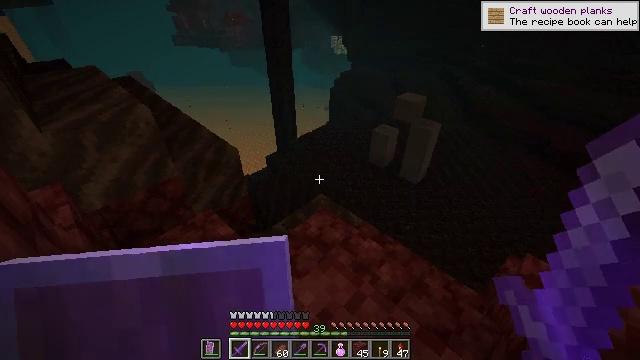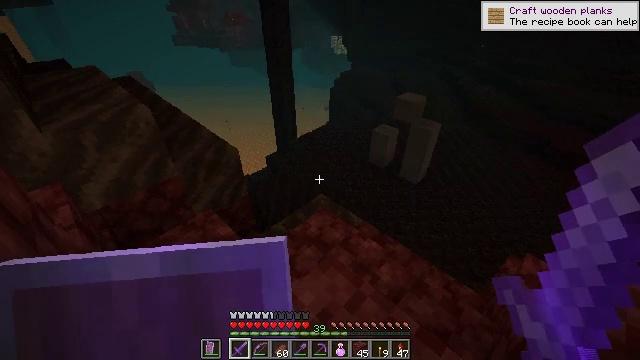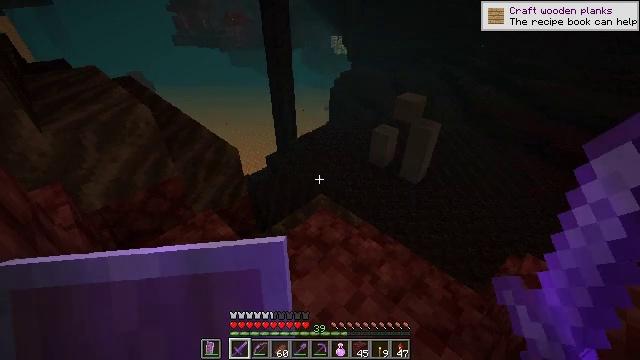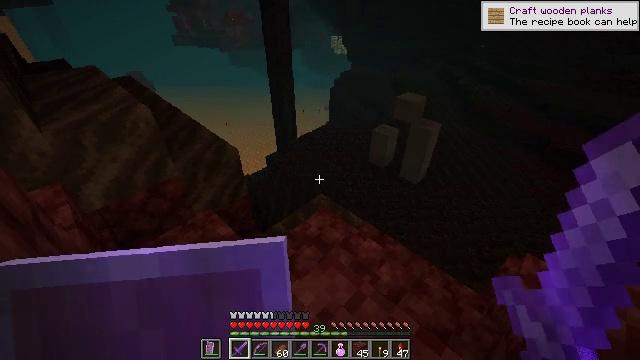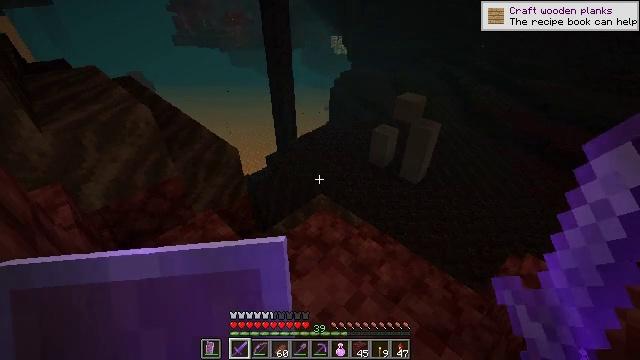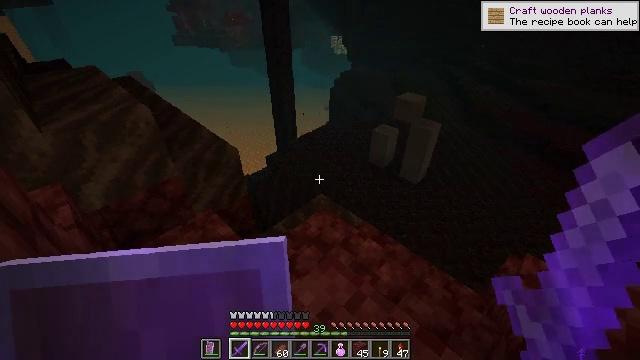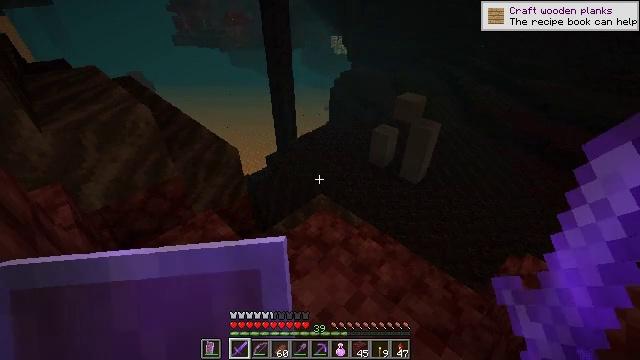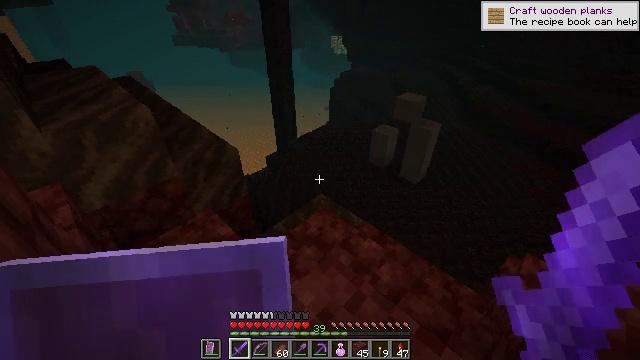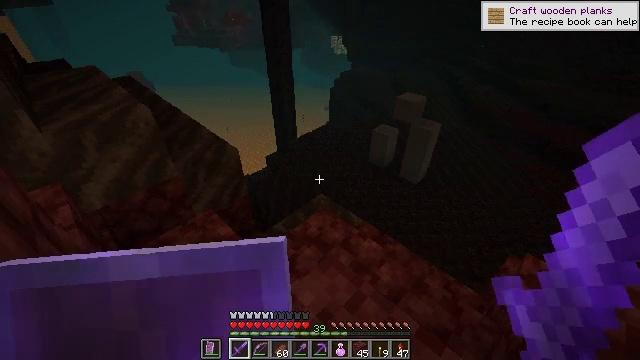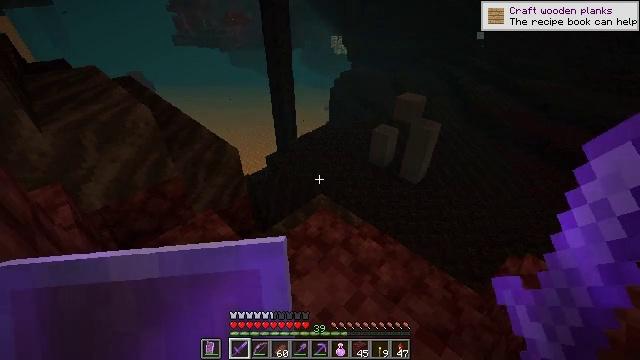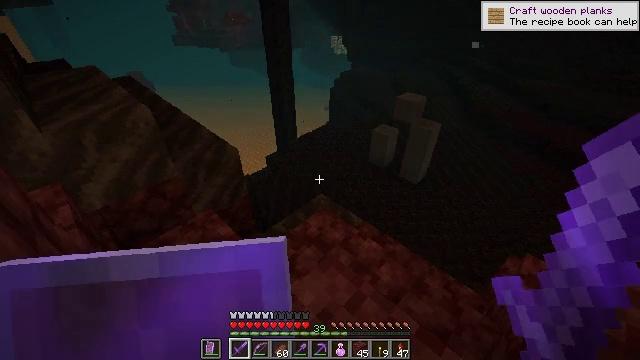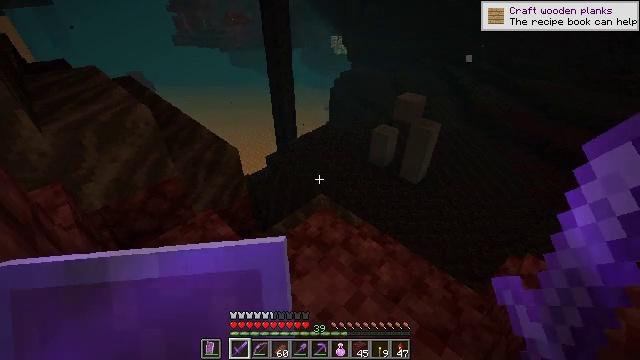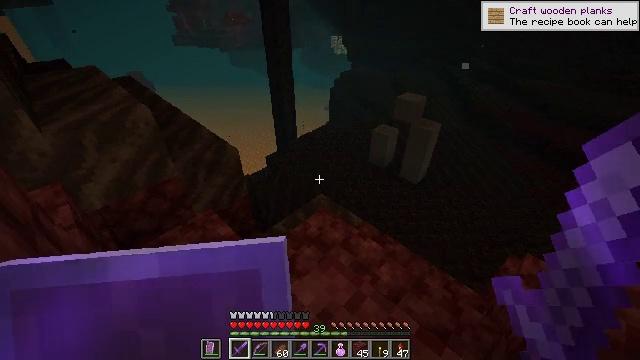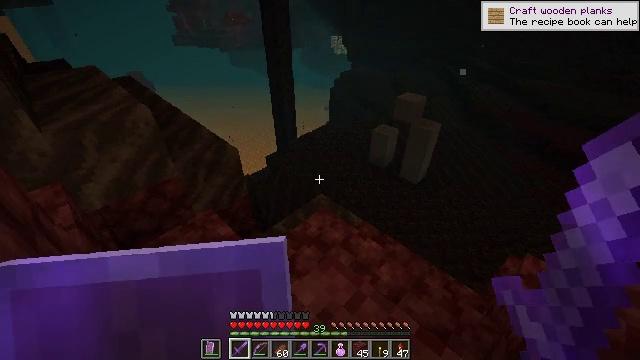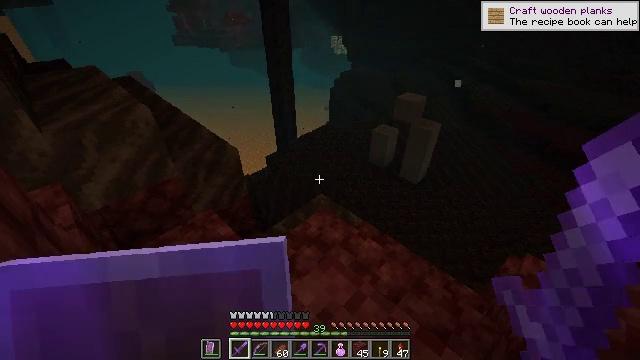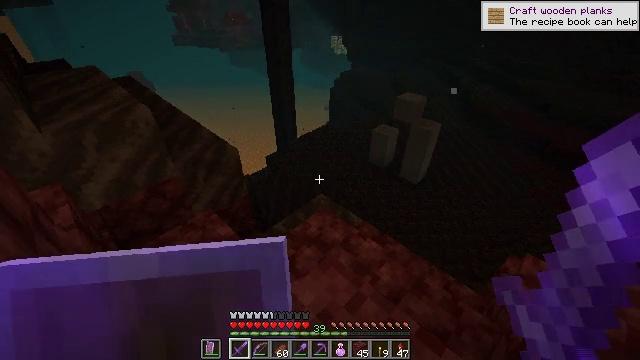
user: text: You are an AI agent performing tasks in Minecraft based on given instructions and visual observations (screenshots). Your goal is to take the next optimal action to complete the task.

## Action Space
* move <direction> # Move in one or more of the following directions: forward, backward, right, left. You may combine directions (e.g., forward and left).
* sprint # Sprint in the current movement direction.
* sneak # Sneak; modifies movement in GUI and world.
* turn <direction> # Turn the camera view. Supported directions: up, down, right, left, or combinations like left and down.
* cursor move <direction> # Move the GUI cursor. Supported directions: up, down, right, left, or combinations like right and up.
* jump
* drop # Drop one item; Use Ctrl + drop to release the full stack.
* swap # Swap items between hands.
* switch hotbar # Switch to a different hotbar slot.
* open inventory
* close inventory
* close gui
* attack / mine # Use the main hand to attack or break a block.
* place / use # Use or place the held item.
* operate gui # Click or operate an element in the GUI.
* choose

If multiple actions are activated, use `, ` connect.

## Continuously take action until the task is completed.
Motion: motion action
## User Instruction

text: Gather soul sand from the Nether.
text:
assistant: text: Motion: sneak
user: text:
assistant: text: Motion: sneak
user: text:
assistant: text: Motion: sneak
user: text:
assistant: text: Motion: sneak
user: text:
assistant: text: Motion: sneak
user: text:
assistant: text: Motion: sneak
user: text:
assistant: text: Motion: sneak
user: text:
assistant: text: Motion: sneak
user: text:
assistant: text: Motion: sneak
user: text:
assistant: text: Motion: sneak
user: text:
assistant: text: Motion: sneak
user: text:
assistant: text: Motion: sneak
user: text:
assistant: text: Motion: sneak
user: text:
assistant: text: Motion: sneak
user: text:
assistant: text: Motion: move forward, sneak
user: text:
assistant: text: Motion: move forward, sneak
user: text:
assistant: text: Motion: move forward, sneak
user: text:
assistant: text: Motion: move forward, sneak
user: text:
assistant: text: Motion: move forward, sneak
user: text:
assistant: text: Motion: move forward, sneak
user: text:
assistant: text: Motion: move forward, sneak
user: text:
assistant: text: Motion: move forward, sneak
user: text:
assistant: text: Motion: move forward, sneak
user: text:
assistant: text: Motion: move forward, sneak
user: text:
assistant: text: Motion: move forward, sneak
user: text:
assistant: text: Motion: move forward, sneak
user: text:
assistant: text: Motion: move forward, sneak
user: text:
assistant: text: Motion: move forward, sneak
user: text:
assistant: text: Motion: move forward, sneak
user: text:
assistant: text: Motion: move forward, sneak